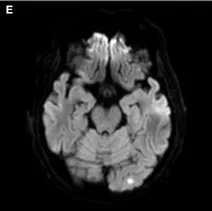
Shoot from brain MRI of May 8 in (E) Shows occipital lesion positive in DWI.
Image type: radiology (mri)